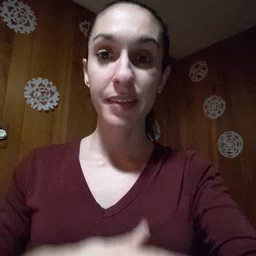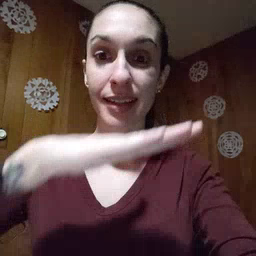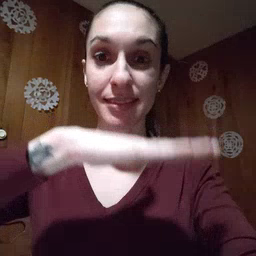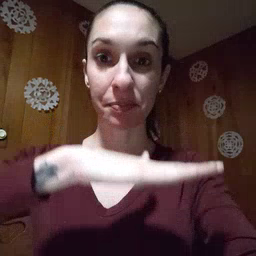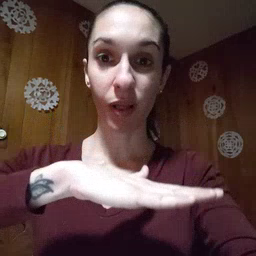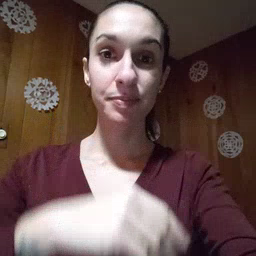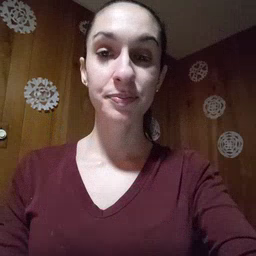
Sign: table